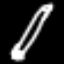
Label: pencil